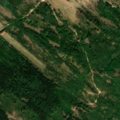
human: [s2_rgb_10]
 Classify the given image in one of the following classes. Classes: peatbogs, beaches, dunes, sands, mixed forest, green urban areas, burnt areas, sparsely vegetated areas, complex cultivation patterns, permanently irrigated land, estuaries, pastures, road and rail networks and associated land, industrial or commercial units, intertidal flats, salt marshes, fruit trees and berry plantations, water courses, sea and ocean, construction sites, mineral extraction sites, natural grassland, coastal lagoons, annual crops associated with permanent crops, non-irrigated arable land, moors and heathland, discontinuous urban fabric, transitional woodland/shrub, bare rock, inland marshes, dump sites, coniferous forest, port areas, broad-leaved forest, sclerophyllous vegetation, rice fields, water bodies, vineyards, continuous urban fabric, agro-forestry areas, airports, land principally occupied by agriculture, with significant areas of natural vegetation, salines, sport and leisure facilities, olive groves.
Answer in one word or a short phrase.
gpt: broad-leaved forest, mixed forest, natural grassland